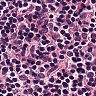
Metastatic tissue present: no